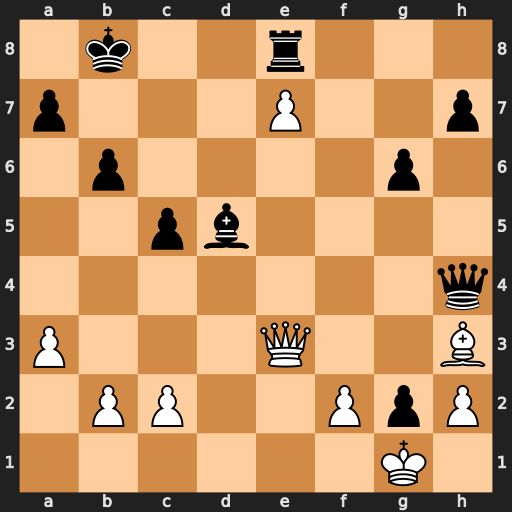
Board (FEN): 1k2r3/p3P2p/1p4p1/2pb4/7q/P3Q2B/1PP2PpP/6K1
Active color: w
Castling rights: -
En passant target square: -
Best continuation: Qe5+ Kb7 Qxd5+ Ka6 Bxg2 Rxe7 Bf1+